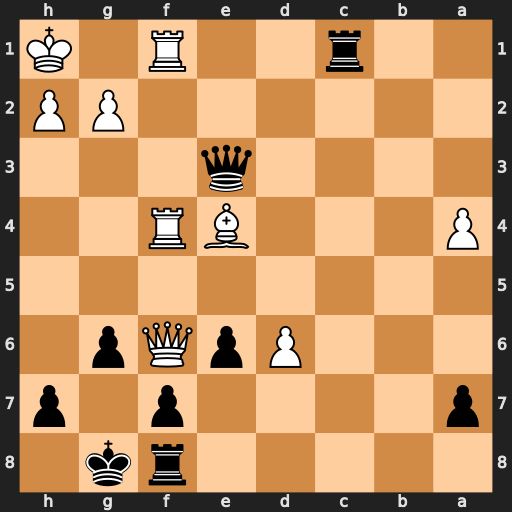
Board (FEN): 5rk1/p4p1p/3PpQp1/8/P3BR2/4q3/6PP/2r2R1K
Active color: b
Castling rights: -
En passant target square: -
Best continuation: Rxf1+ Rxf1 Qxe4